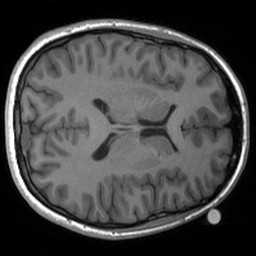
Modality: T1w
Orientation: axial
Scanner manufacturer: siemens
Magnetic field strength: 3 T
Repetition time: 1.54 s
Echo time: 0.00234 s